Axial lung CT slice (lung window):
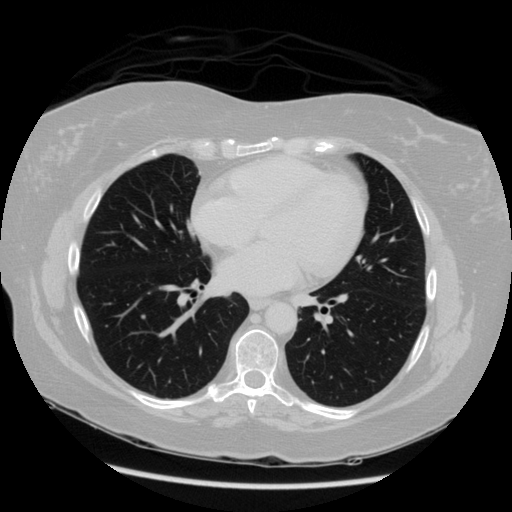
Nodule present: no